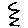
Label: zigzag